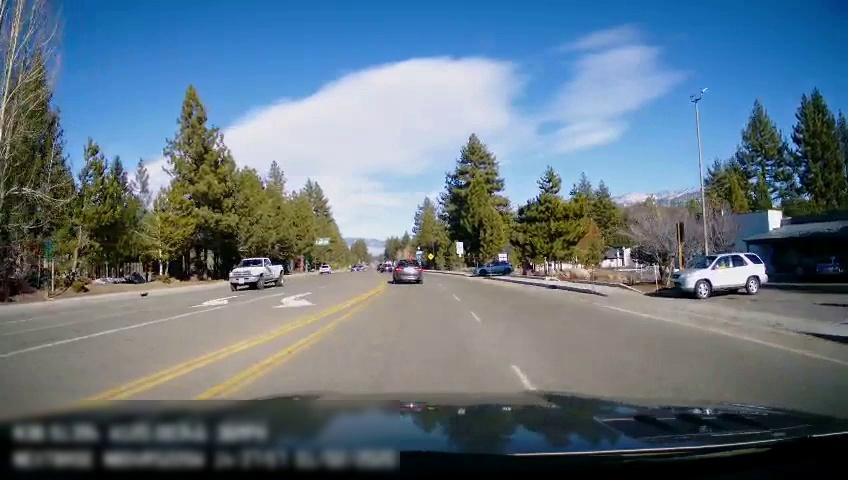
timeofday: Day
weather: Sunny
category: Drivable Space
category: Vehicles | SUV
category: Vehicles | SUV
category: Vehicles | SUV
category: Vehicles | Truck
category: Vehicles | Car
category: Vehicles | SUV
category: Lanes | Opposite Lane
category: Lanes | Current Lane
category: Lanes | Opposite Lane
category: Lanes | Opposite Lane
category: Lanes | Current Lane